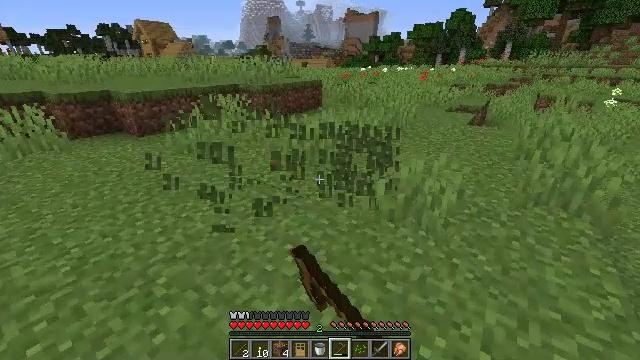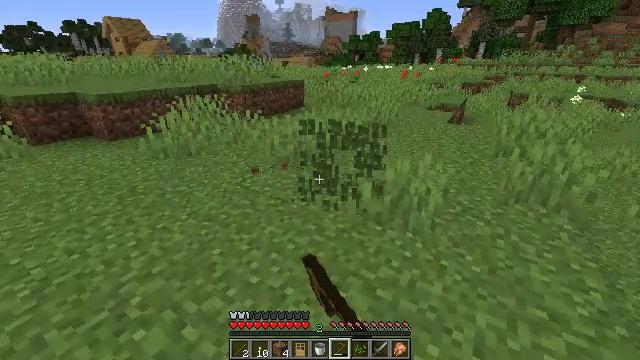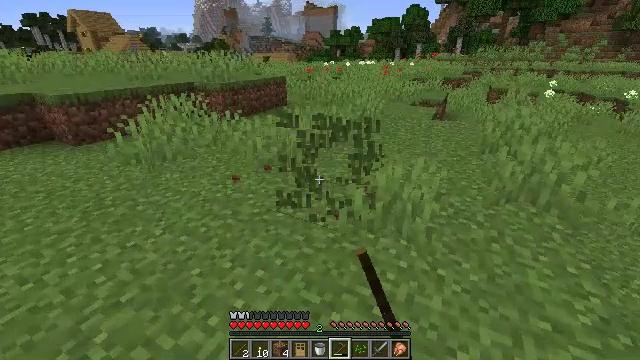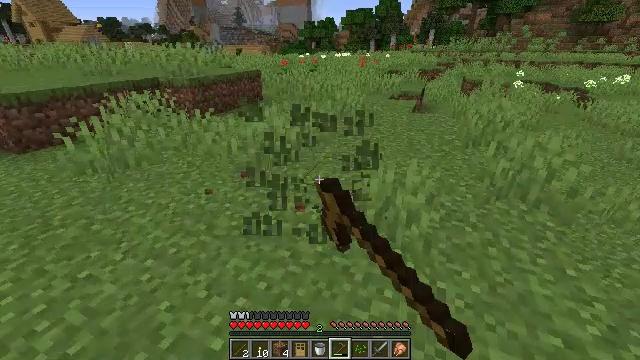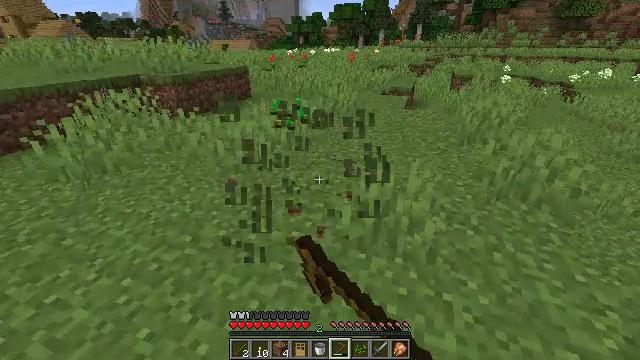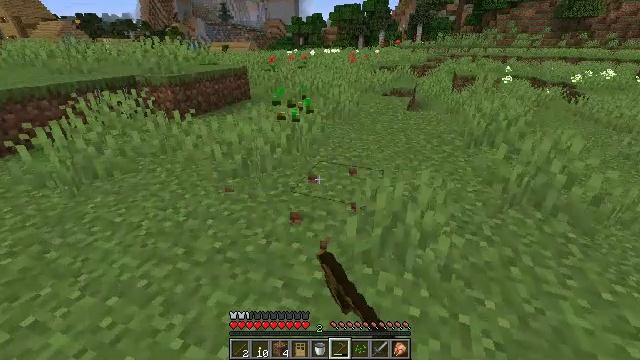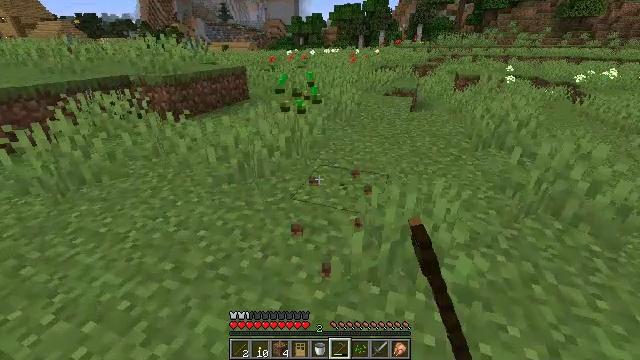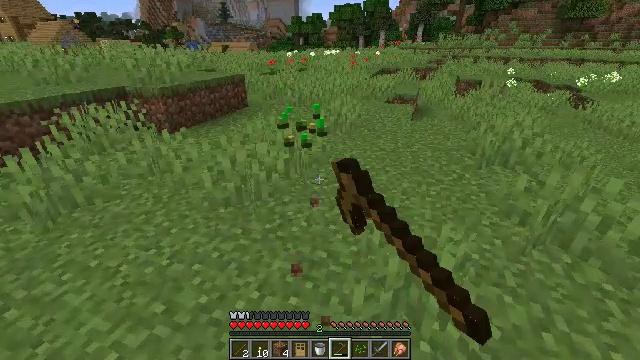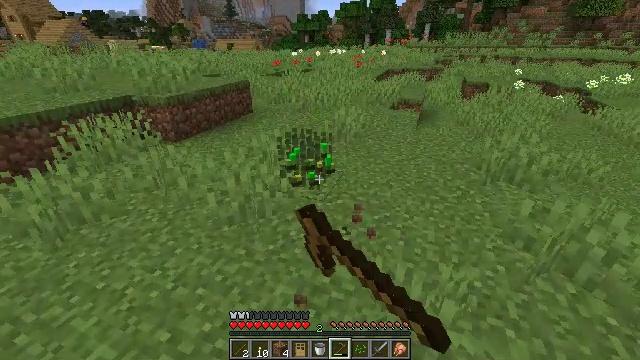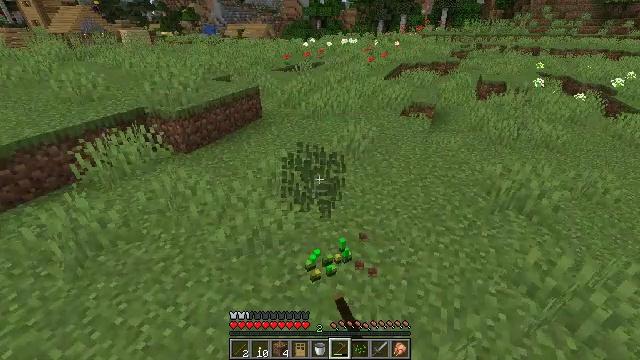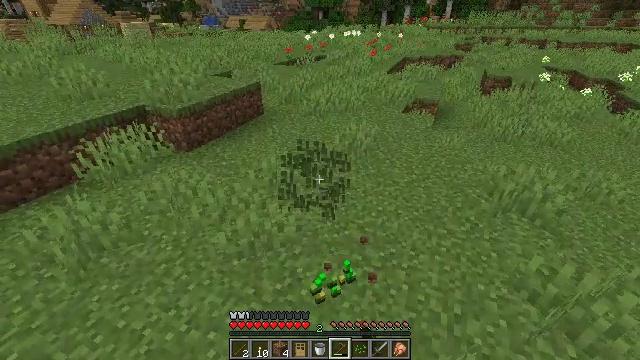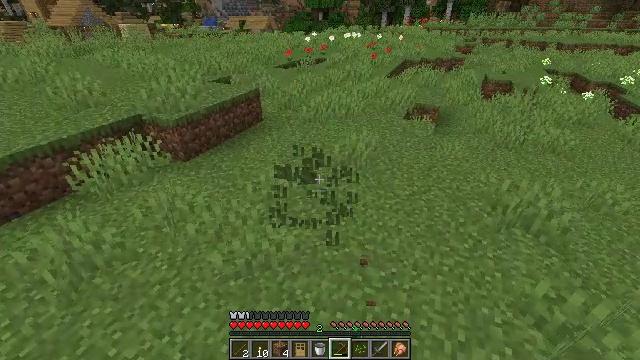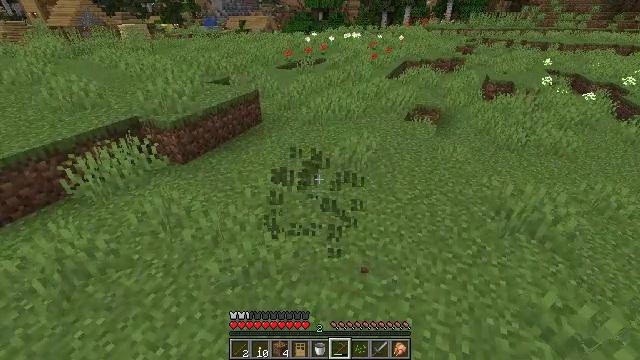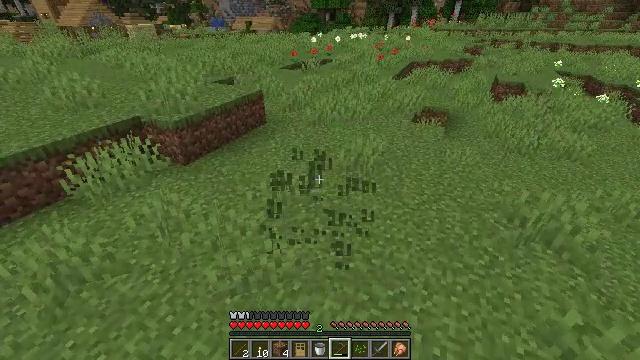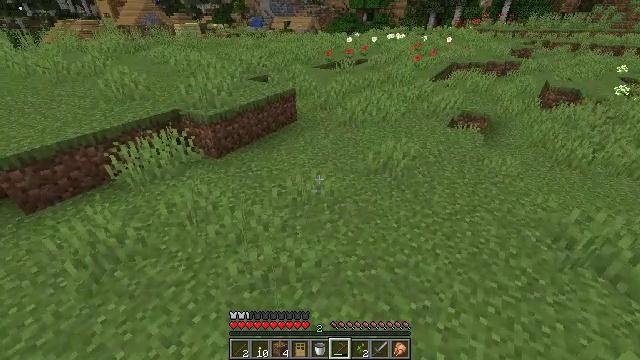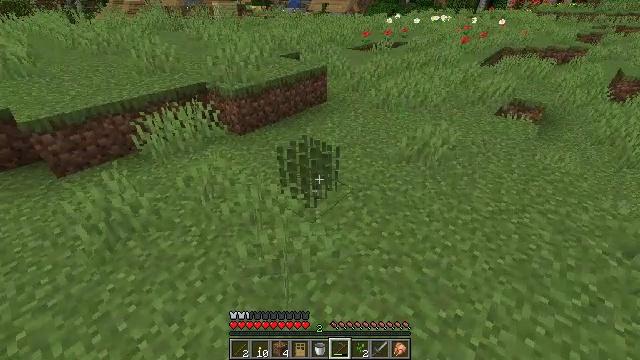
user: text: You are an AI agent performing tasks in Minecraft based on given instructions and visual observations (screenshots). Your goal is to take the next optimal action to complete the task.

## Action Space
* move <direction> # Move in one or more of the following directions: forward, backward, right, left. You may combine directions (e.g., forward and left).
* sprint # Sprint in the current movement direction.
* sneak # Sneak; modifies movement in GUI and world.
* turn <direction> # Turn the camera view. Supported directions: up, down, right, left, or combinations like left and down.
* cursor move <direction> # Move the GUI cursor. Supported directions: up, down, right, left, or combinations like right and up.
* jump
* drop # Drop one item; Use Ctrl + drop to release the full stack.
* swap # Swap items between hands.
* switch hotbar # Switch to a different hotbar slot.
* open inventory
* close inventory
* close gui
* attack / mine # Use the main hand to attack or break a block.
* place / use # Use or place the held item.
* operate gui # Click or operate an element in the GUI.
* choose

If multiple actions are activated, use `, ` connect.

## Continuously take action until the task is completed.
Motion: motion action
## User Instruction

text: Mine the grass in the plains.
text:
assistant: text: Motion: move forward, turn right, attack / mine
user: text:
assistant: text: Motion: move forward, turn right, attack / mine
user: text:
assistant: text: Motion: move forward, turn right and down, attack / mine
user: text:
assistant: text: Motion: move forward, turn right, attack / mine
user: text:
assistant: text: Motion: move forward, attack / mine
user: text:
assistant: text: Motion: move forward, attack / mine
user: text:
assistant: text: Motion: move forward, attack / mine, jump
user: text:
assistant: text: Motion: move forward, turn left, attack / mine, jump
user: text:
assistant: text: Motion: move forward, turn left and down, attack / mine, jump
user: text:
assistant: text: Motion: move forward, turn down, attack / mine, jump
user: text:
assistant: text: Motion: move forward, attack / mine, jump
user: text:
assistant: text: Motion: move forward, attack / mine, jump
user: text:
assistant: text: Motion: move forward, turn left, attack / mine, jump
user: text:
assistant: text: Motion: move forward, turn left, attack / mine
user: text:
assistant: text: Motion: move forward, turn left and down, attack / mine
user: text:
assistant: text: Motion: move forward, turn left and down, attack / mine
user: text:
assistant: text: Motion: move forward, turn left and down, attack / mine
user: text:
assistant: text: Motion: move forward, turn left and down, attack / mine
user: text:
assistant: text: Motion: move forward, turn left, attack / mine
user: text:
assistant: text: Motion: move forward, turn left and up, attack / mine
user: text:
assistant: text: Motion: move forward, turn up, attack / mine
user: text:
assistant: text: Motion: move forward, turn up, attack / mine
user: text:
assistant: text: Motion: move forward, turn up, attack / mine
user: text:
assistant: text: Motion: move forward, attack / mine
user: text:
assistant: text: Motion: move forward, attack / mine
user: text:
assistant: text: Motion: move forward, attack / mine
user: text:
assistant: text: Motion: move forward, attack / mine
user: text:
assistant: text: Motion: move forward, attack / mine
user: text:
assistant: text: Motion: move forward, attack / mine
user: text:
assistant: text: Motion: move forward, attack / mine